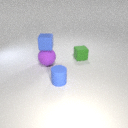
small green rubber cube behind small blue rubber cylinder